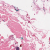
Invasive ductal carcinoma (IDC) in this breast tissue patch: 0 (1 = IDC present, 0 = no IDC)